六年级 · 立体几何学
 求下列图形的体积。(单位：厘米)
(1)

$(2)$

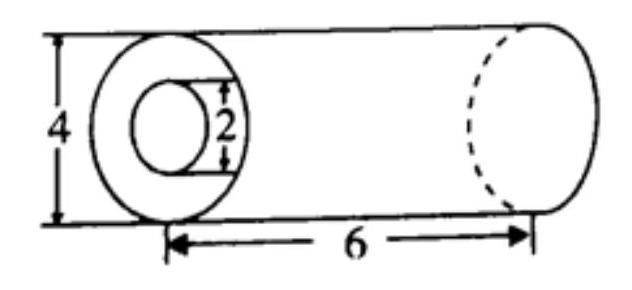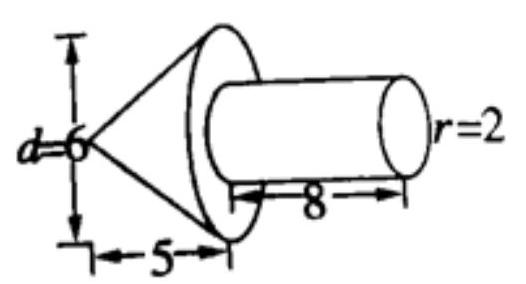
答案: （1）56.52 立方厘米；（2）147.58 立方厘米